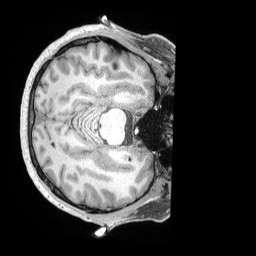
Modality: T1w
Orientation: axial
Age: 33
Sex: male
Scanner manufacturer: siemens
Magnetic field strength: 3 T
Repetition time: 2 s
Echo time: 0.00211 s